Question: I'm following <URL> tutorial to install the binary edition of Apache Ant.
Unfortunately, when I get to the step 5, I'm unable to get some resources. That is, an error occurs while processing the Maven artifact tasks.

When I try to navigate to the servers, it appears that they are either down, or non-existent. Anyone else encounter this problem?
And I just found this piece of information regarding the <URL> response code,
> This response is returned by the Apache web server when directory
listings have been disabled.
So, would enabling directory listings fix this? And if so, how do I go about enabling that?
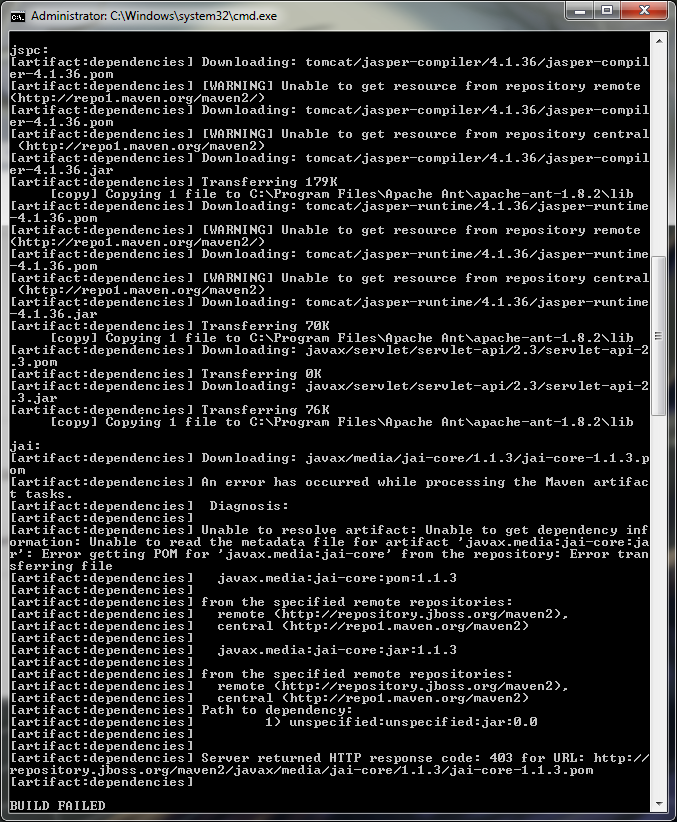
Answer: It seems that Ant is trying to download some JARs from a Maven repository on the Internet, in this case on JBoss' site. They changed the location of their repository some time ago.
Here's how to change the URL:
1. Go to your ant installation folder.
2. Open fetch.xml in your favorite text editor.
3. Search for http://repository.jboss.org/maven2 and replace it with https://repository.jboss.org/nexus/content/repositories/thirdparty-releases/
Run the optional command again:
> ant -f fetch.xml -Ddest=system